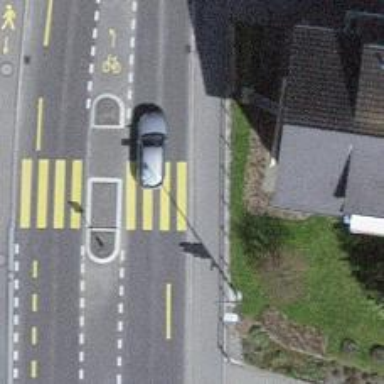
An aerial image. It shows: Kerb barrier.